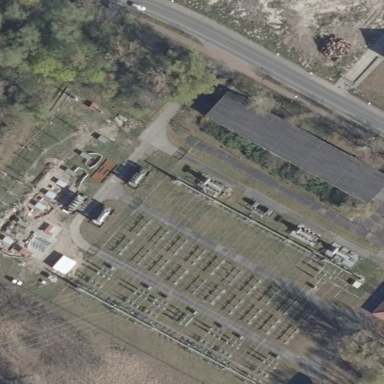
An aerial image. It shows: Outdoor power substation enclosed by fence. The substation operates at the transmission level.